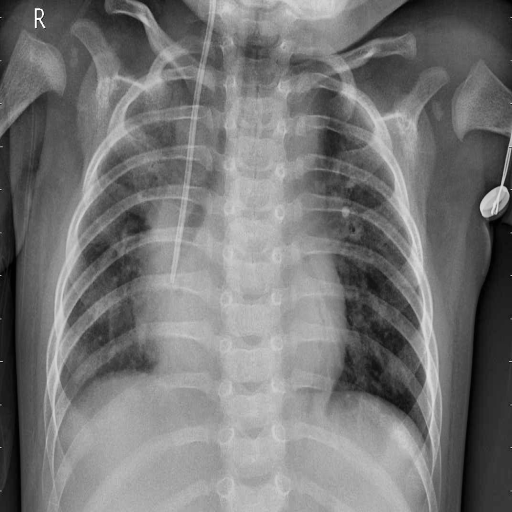
Finding: PNEUMONIA